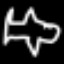
Label: airplane